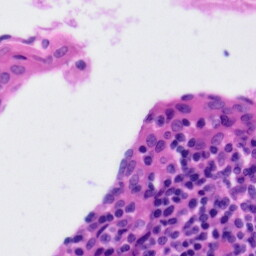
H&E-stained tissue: Tonsil